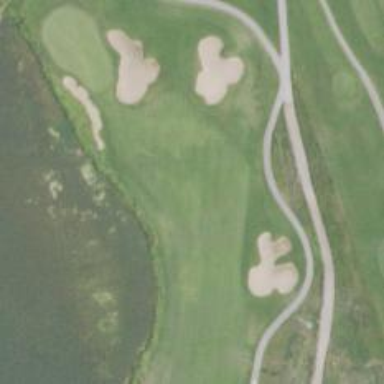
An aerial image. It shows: Golf hole.